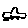
Label: car